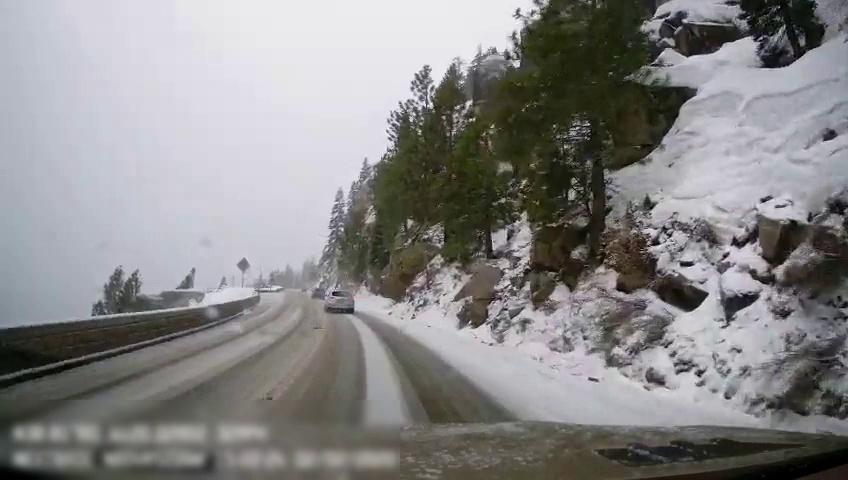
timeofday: Day
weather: Snowy
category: Drivable Space
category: Vehicles | SUV
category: Vehicles | Car
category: Traffic | Signs